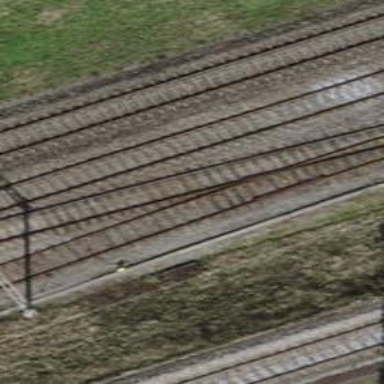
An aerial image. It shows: Railway yard with single rail track. The electrified track has contact line for power supply.